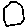
Label: hexagon